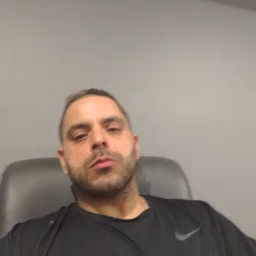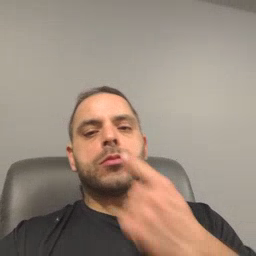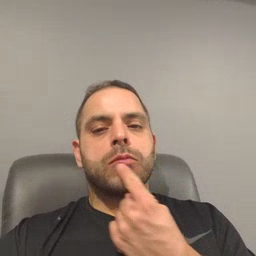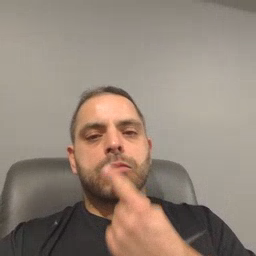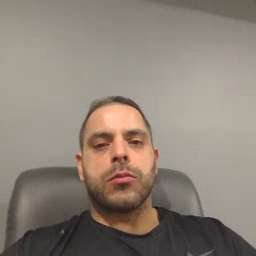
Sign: lips